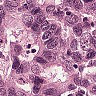
Metastatic tissue present: yes